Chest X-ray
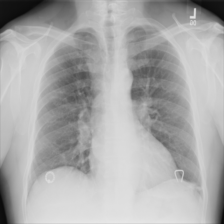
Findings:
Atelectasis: negative
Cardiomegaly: negative
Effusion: negative
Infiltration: positive
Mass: negative
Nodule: negative
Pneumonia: negative
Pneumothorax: negative
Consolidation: negative
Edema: negative
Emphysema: negative
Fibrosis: negative
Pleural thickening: negative
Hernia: negative